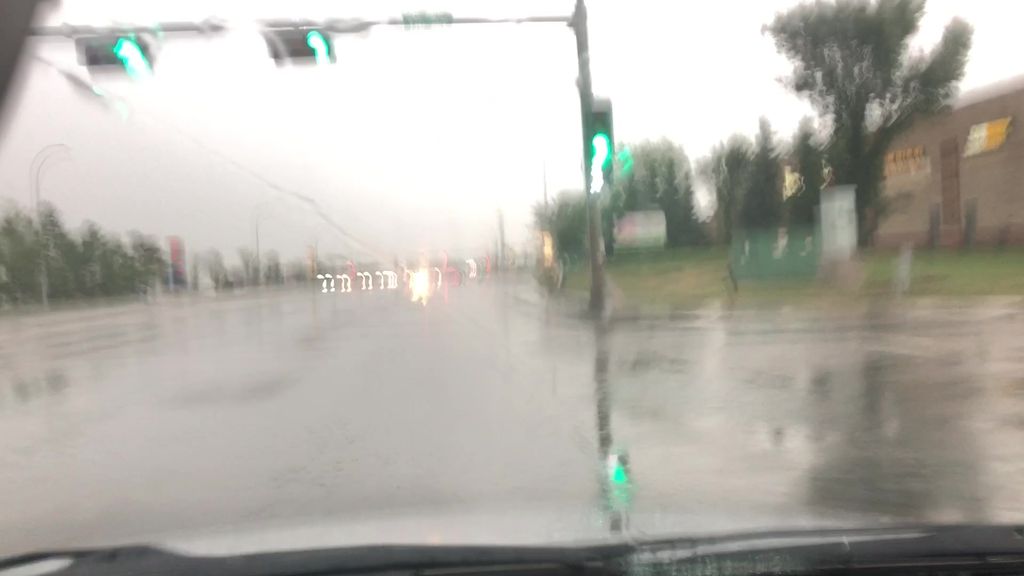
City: edmonton